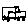
Label: car